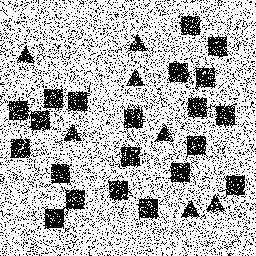
Squares: 21
Triangles: 7
Stars: 0
Total shapes: 28